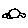
Label: car